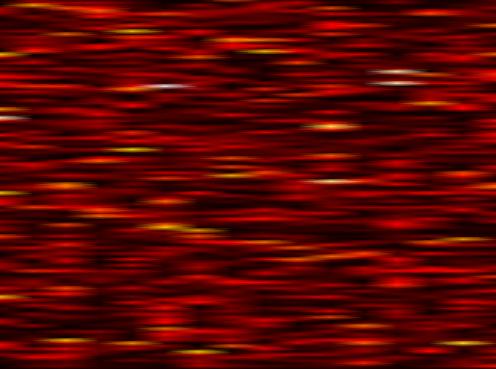
Label: FOFDM